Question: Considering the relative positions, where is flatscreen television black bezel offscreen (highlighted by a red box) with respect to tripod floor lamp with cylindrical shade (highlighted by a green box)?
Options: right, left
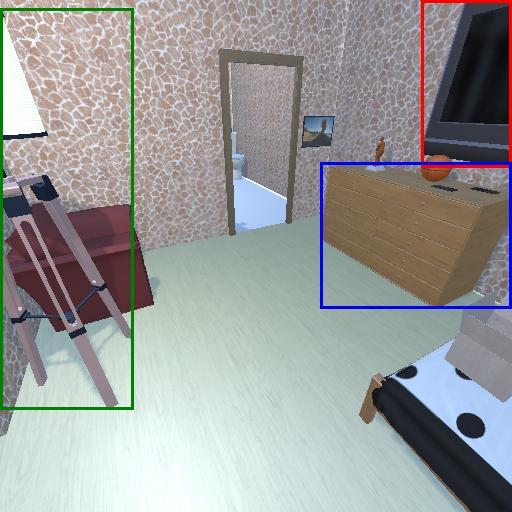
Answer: right